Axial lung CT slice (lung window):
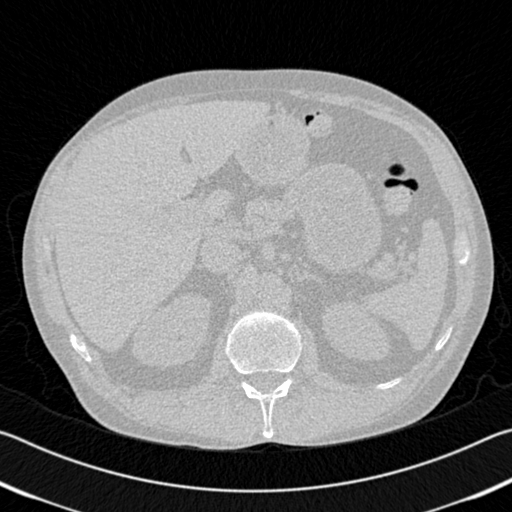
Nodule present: no